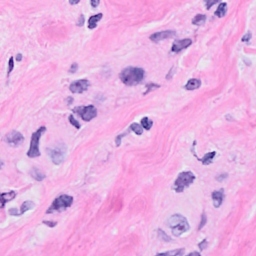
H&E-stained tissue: Breast